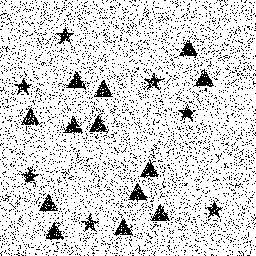
Squares: 0
Triangles: 13
Stars: 7
Total shapes: 20